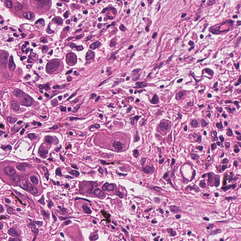
Tumor epithelial tissue: yes
Tumor-associated stroma tissue: yes
Normal tissue: no